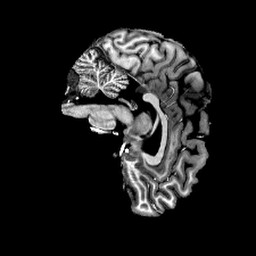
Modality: T1w
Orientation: sagittal
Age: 27
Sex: female
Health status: healthy
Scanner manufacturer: siemens
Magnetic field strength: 6.98 T
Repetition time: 6 s
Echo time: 0.00302 s